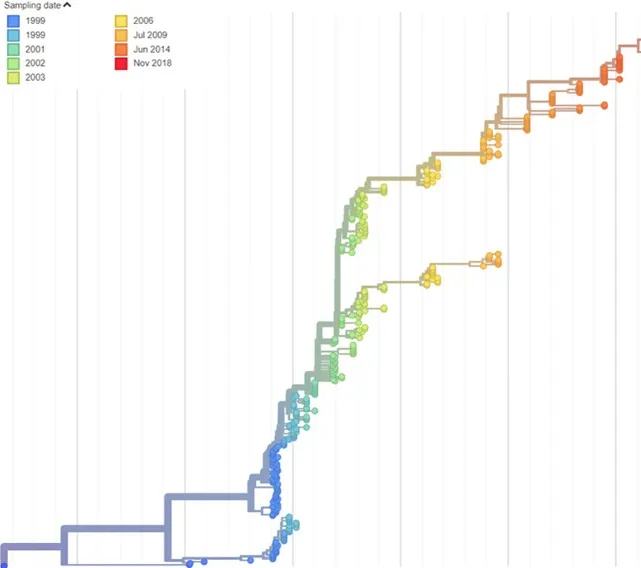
Patient iVDPV sequence evolution and molecular clock analysis. .
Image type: pathology (immunostaining)